Question: I am having the following problem while adding a subview to navigation controller. I even have tried to modify the Y location of frame before and after adding the subview but not effective.
Also tried to put a status bar on the child view but nothing is working.

Many Thanks.
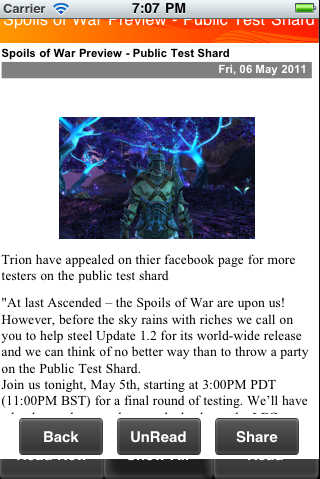
Answer: Thank you very much everyone of you. I don't know what was the issue but instead of adding subview now I am using pushViewController and I am pushing the viewcontroller to the parent navigation controller. This solved the issue.
Thank you all of you once again.